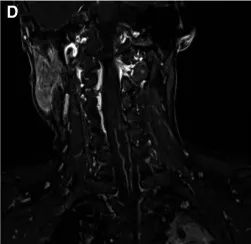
Furthermore, the brain was examined using MRI, specifically axial views in T1WI.
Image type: radiology (mri)